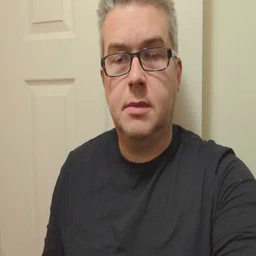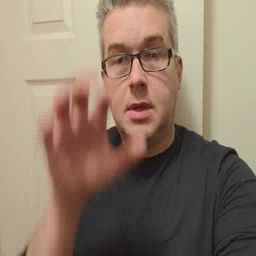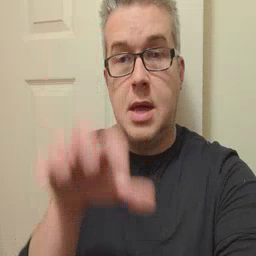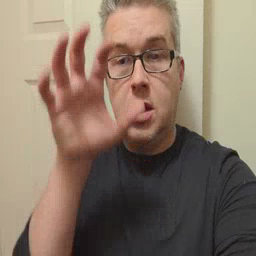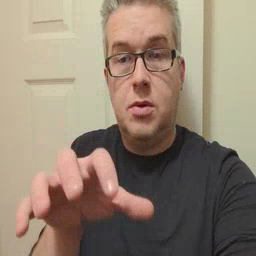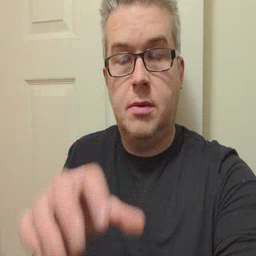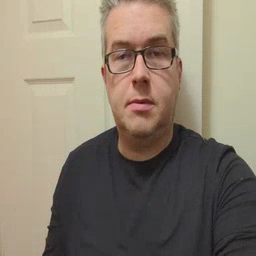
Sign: alligator